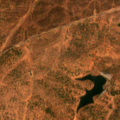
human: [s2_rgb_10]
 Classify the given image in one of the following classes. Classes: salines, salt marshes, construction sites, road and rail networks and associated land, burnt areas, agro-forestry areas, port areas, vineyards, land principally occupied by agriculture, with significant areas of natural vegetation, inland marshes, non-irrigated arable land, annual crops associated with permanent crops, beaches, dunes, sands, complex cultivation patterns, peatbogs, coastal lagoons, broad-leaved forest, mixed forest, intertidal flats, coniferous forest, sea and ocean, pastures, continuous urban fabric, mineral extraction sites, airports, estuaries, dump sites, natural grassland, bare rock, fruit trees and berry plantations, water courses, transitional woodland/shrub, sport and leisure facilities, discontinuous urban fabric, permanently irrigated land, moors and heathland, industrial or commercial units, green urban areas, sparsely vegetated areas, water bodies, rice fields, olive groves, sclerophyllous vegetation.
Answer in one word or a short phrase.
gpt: agro-forestry areas, broad-leaved forest